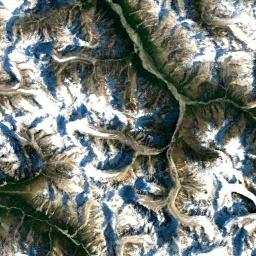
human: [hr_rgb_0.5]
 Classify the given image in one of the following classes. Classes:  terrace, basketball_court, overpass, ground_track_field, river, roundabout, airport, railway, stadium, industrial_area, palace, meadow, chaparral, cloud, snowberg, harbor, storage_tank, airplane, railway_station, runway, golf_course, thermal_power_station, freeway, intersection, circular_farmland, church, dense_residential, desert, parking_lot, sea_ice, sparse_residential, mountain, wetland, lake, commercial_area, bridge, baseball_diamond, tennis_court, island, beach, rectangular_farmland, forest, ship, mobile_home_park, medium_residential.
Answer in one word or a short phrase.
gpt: snowberg